This plot shows a bearing's acceleration signal over time (raw waveform). Determine the bearing's health state. Answer with exactly one of: normal, inner_race, outer_race, ball.
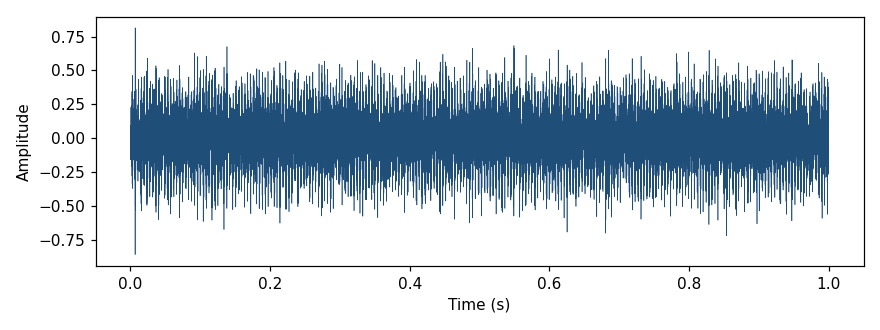
Answer: outer_race